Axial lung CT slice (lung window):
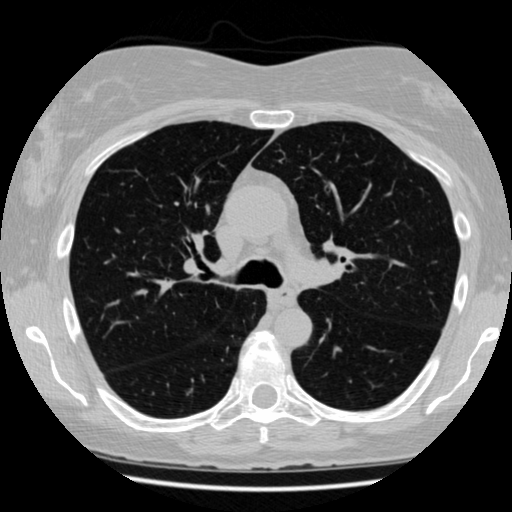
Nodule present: no